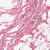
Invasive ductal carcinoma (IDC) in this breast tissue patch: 0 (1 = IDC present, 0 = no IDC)